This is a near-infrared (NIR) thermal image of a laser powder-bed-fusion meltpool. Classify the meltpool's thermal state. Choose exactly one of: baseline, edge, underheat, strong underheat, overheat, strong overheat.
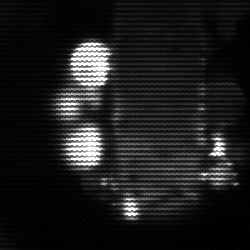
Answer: strong underheat